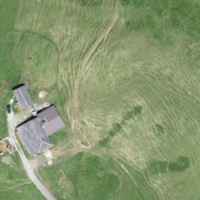
EUNIS habitat code: 23
Species observed at this site:
Gentiana verna